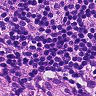
Metastatic tissue present: yes